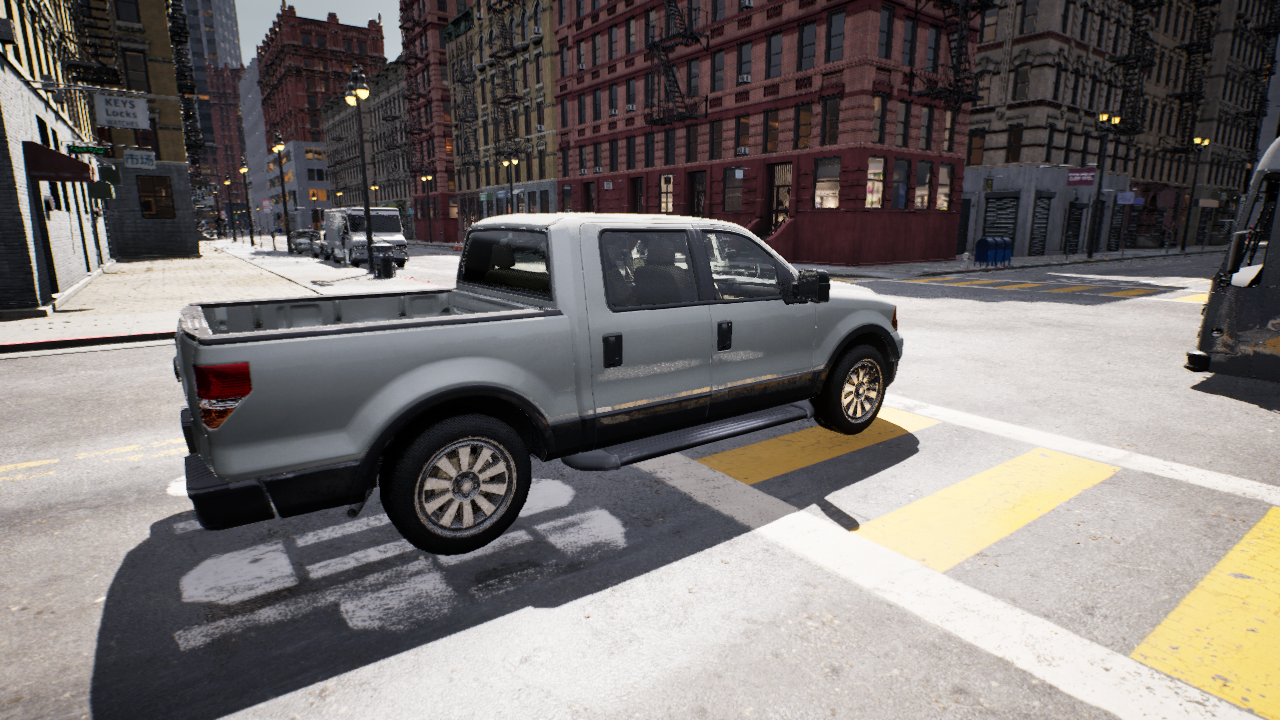
Venue: residential
Lighting: clear day
Vehicle rig: pickup